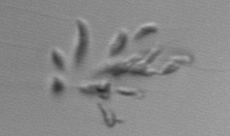
Label: Dinobryon